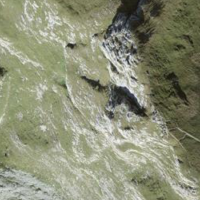
EUNIS habitat code: 26
Species observed at this site:
Corvus corone
Turdus philomelos
Oenanthe oenanthe
Falco subbuteo
Anthus spinoletta
Prunella modularis
Viola lutea
Turdus viscivorus
Falco peregrinus
Buteo buteo
Prunella collaris
Anthus pratensis
Spinus spinus
Lagopus muta
Strix aluco
Pernis apivorus
Carduelis citrinella
Cuculus canorus
Erithacus rubecula
Dryocopus martius
Pica pica
Phoenicurus ochruros
Nucifraga caryocatactes
Tichodroma muraria
Falco tinnunculus
Corvus corax
Ficedula hypoleuca
Periparus ater
Motacilla cinerea
Cyanistes caeruleus
Lophophanes cristatus
Anas platyrhynchos
Linaria cannabina
Monticola saxatilis
Troglodytes troglodytes
Lyrurus tetrix
Fringilla coelebs
Regulus ignicapilla
Pandion haliaetus
Turdus torquatus
Coccothraustes coccothraustes
Carduelis carduelis
Turdus merula
Columba palumbus
Aegypius monachus
Parus major
Milvus milvus
Regulus regulus
Cinclus cinclus
Motacilla alba
Pyrrhocorax graculus
Aquila chrysaetos
Accipiter nisus